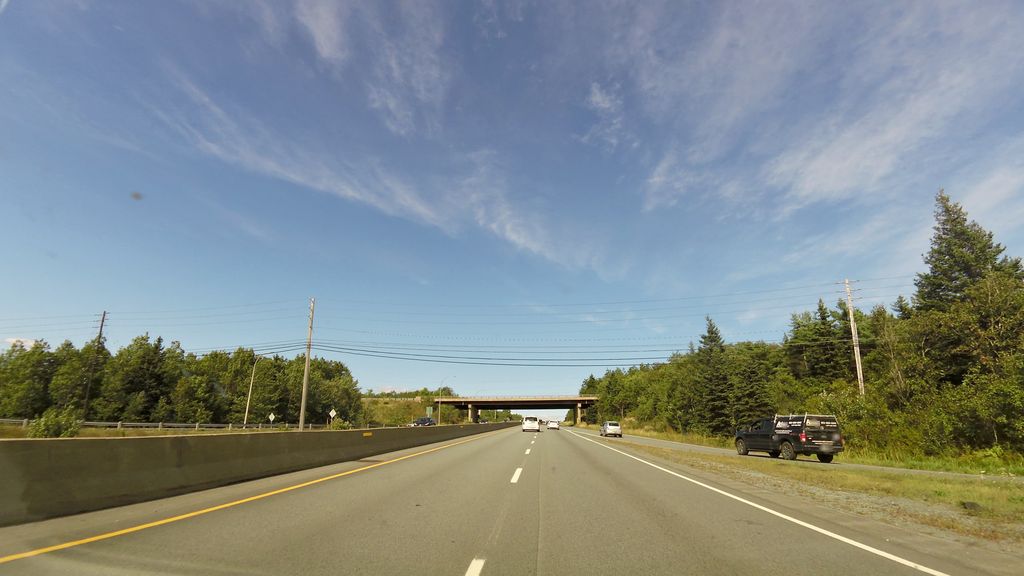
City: halifax